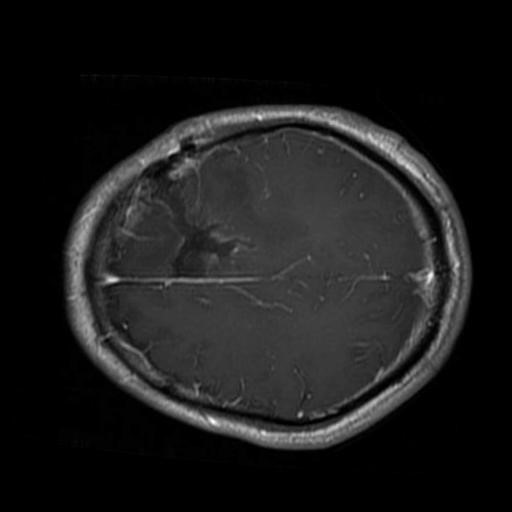
Label: brain_glioma